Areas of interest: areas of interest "University of Electronic Science and Technology of China Shahe Campus Basketball Court"
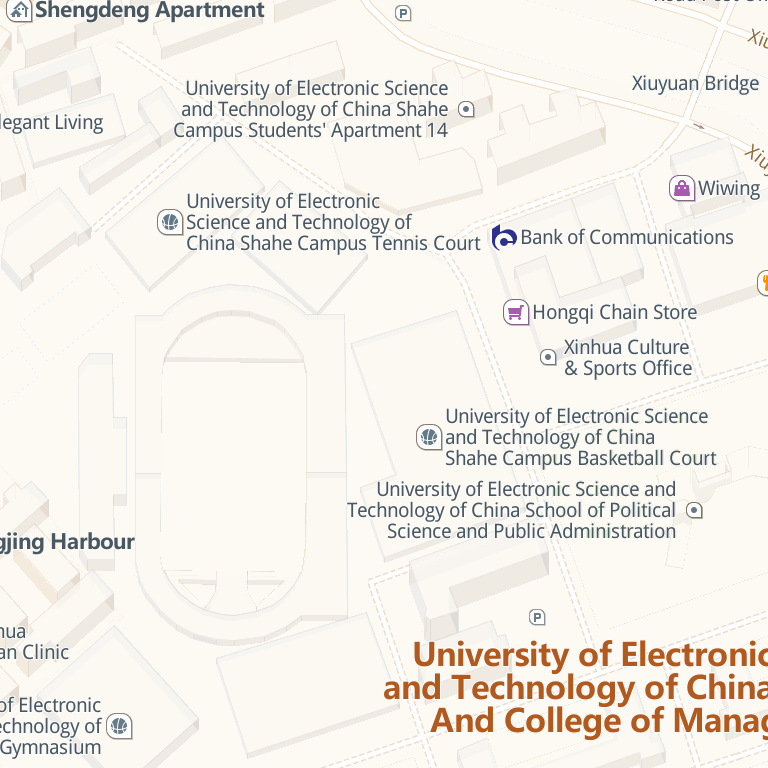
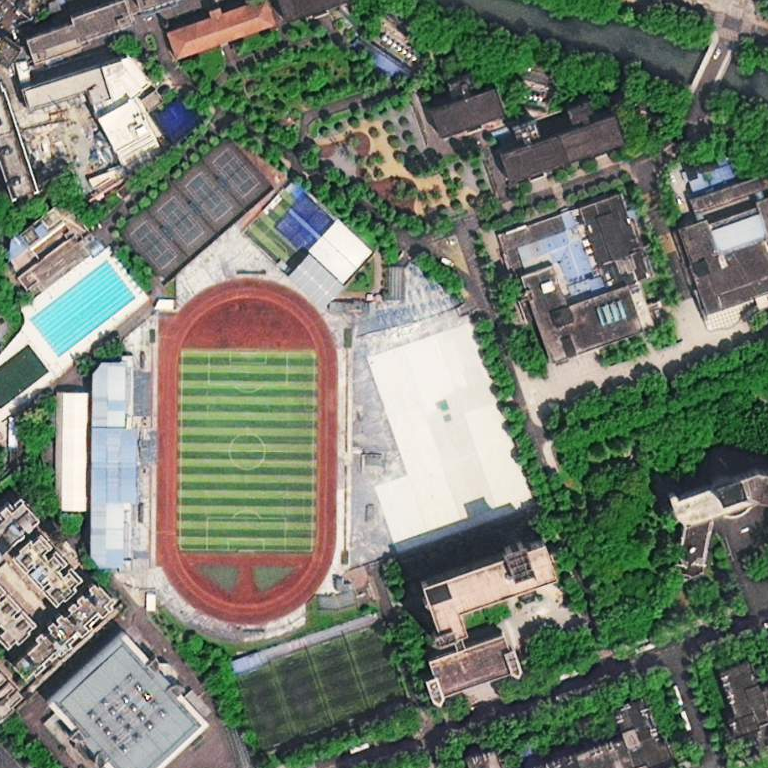